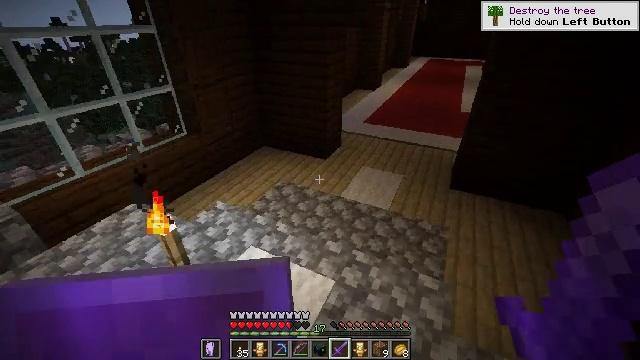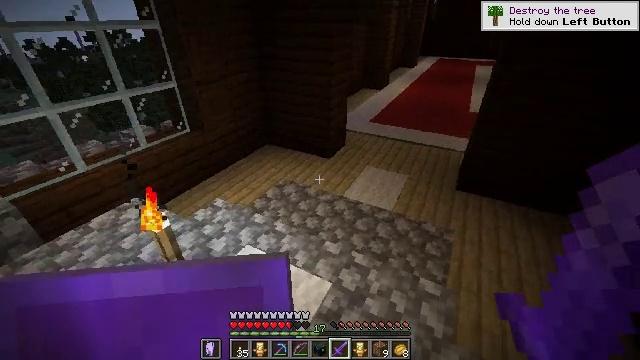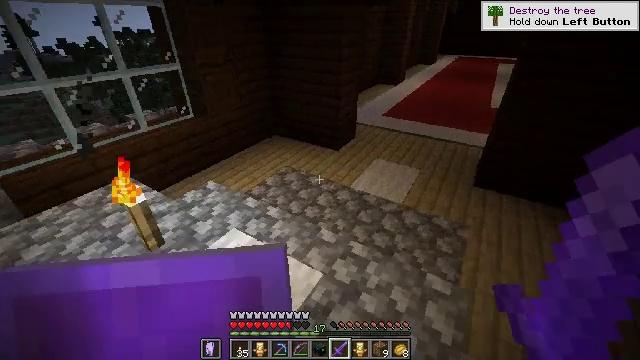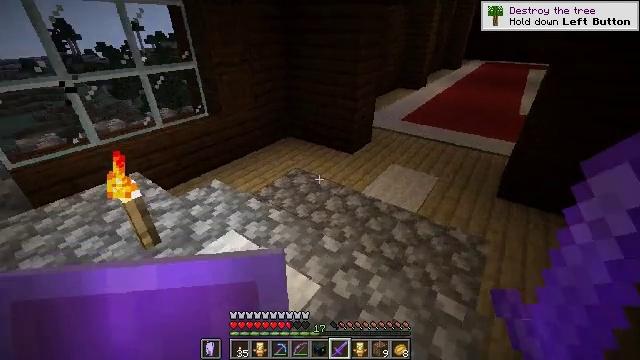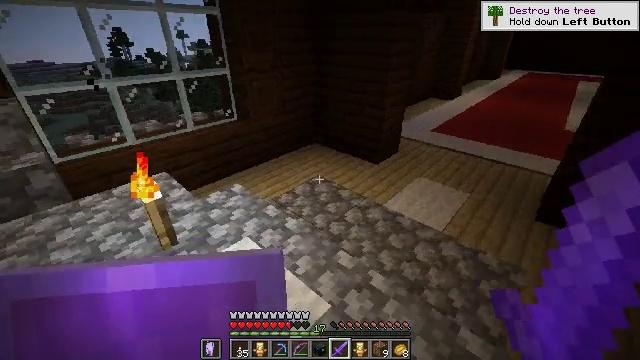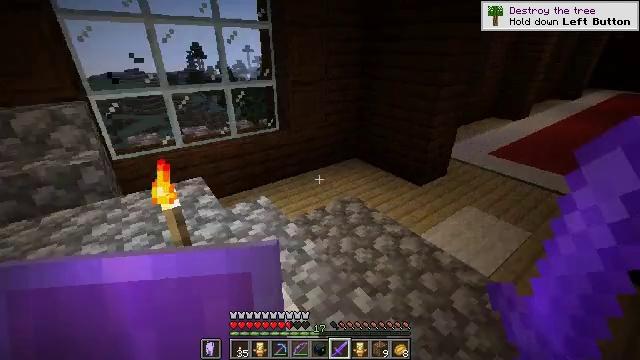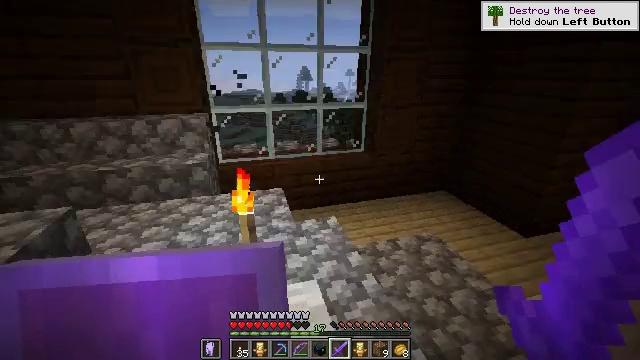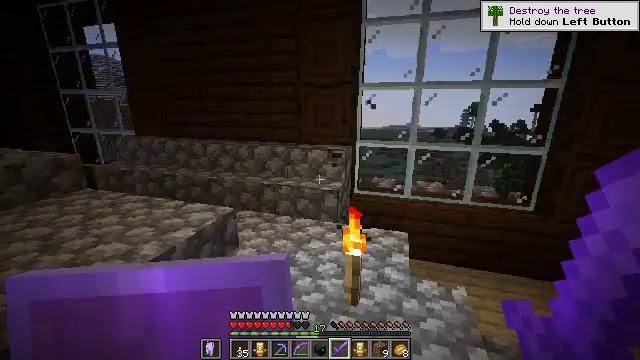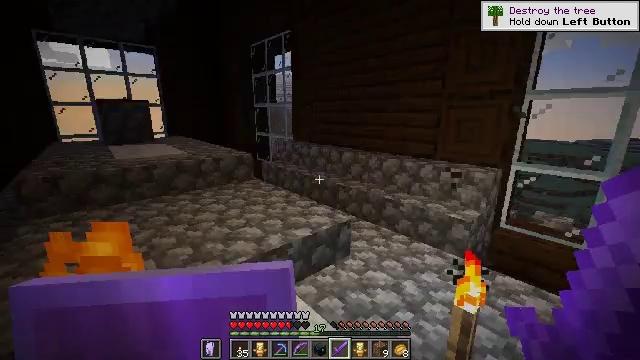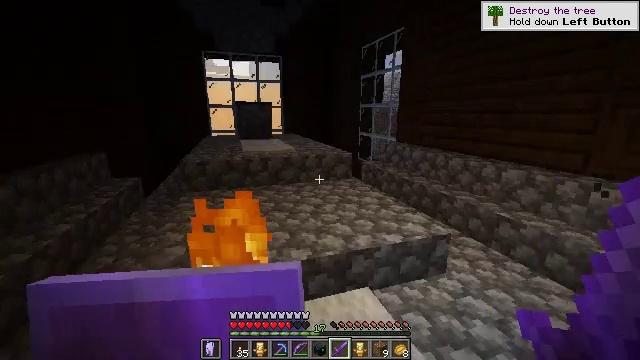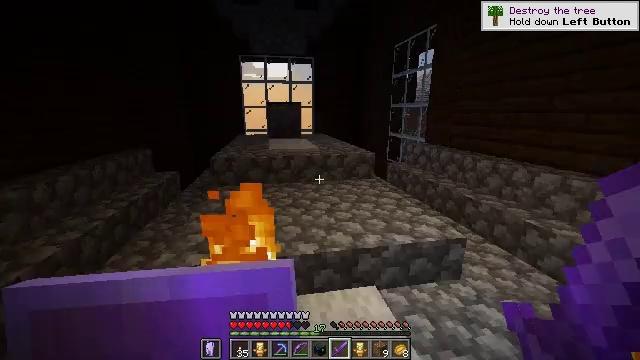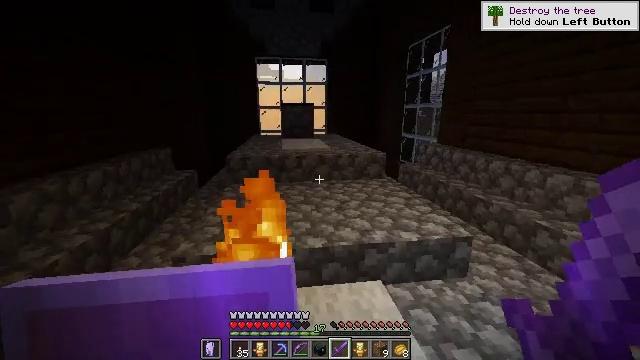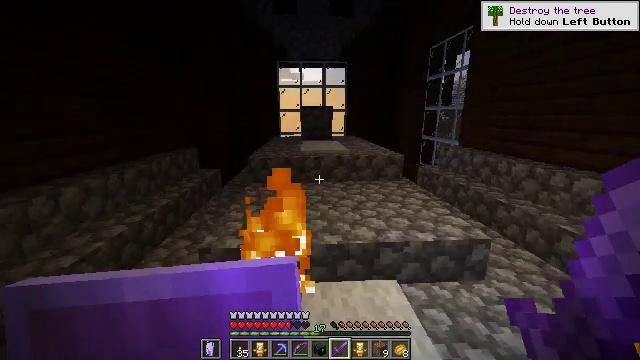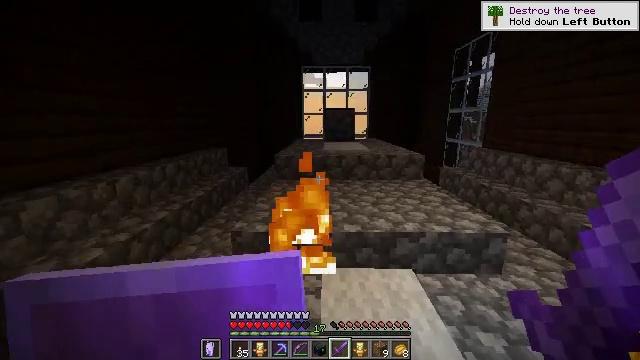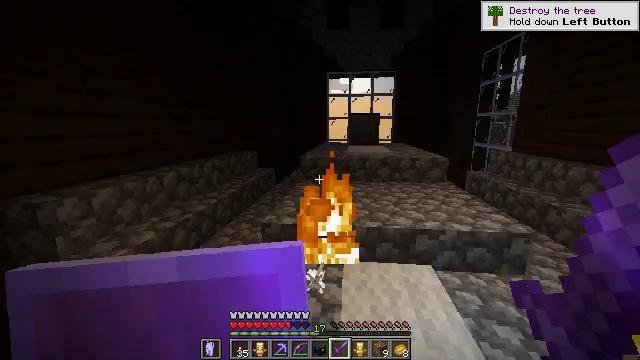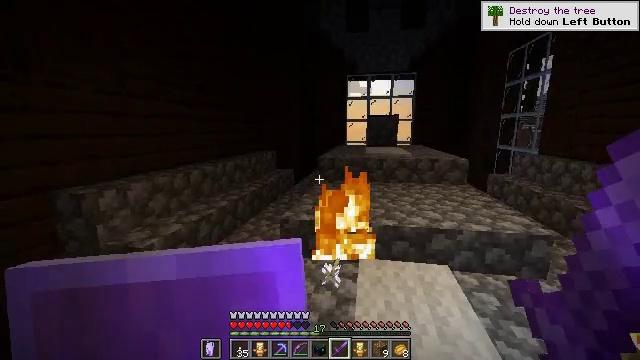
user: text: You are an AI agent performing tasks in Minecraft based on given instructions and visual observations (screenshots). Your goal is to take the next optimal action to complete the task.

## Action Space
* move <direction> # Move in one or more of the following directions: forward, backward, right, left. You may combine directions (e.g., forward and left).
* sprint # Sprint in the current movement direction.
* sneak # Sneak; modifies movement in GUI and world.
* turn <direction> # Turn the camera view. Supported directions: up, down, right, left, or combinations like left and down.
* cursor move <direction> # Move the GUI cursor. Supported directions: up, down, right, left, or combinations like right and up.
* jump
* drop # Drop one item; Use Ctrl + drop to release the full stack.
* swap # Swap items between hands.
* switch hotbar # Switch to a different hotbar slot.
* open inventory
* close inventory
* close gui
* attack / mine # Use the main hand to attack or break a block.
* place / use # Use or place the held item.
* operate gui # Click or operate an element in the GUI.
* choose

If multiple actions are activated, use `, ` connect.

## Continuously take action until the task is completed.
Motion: motion action
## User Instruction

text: Pick up the white carpet.
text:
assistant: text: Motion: move forward and move right, turn left
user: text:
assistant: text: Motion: move forward, turn left
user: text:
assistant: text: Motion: move forward, turn left
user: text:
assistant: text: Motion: move forward, turn left and up
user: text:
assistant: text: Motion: move forward and move right, turn left and up
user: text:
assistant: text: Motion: move forward and move right, turn left and up
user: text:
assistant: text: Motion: move forward and move right, turn left and up
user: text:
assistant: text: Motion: move right, turn left and up
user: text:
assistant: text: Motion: move right, turn left
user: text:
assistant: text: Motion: turn left
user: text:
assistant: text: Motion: move back, turn left
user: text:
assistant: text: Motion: move back, turn left
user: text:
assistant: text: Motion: move back, turn left
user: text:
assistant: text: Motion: move back, turn left and up
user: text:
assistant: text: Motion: move back, turn left
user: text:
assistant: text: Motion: move back, turn left
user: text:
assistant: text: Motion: move back
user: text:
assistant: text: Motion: move back
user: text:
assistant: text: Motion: no_op
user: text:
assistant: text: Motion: turn up
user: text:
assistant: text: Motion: turn up
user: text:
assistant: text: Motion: turn up
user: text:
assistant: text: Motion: move back, turn up
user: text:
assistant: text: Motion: move back, turn up
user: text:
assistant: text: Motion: move back, turn up
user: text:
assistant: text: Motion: move back, turn up
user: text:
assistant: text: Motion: move back
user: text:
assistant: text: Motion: move back
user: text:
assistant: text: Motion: move back
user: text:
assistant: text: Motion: no_op